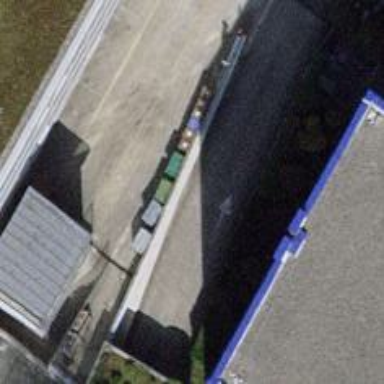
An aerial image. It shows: Waste disposal facility.